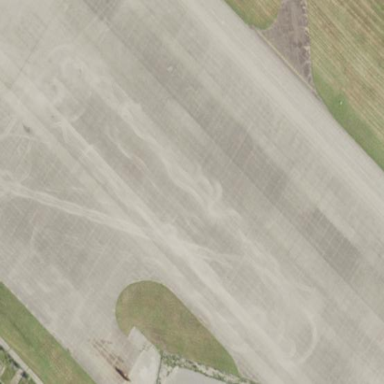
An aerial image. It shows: Concrete apron at the airport.